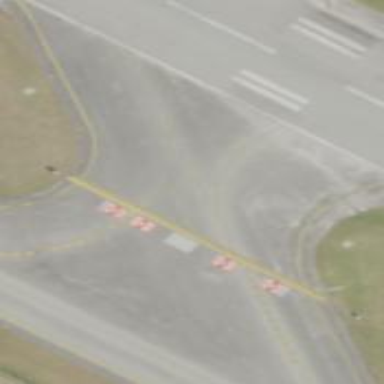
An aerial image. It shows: View of taxiway at the airport.